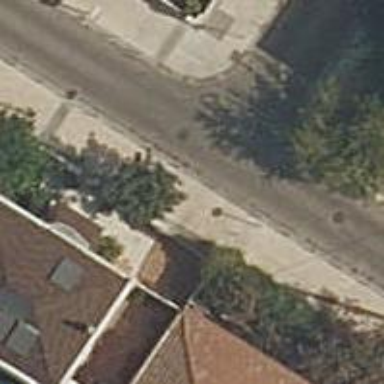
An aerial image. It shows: Pedestrian road with asphalt surface and sidewalks on both sides.